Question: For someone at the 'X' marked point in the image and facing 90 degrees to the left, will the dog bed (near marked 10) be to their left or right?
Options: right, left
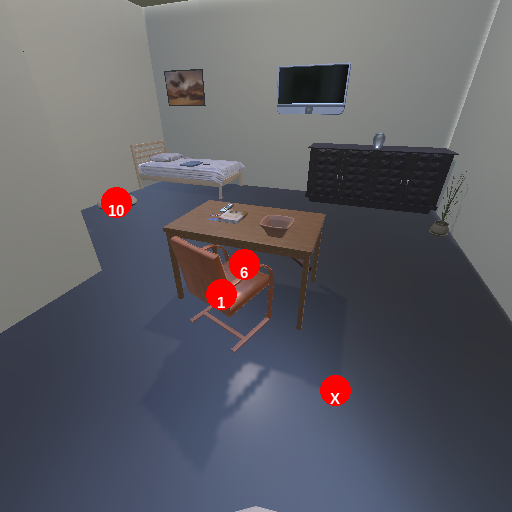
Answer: right